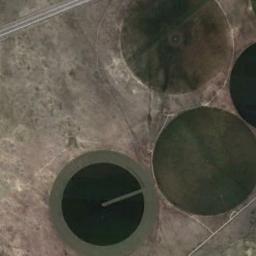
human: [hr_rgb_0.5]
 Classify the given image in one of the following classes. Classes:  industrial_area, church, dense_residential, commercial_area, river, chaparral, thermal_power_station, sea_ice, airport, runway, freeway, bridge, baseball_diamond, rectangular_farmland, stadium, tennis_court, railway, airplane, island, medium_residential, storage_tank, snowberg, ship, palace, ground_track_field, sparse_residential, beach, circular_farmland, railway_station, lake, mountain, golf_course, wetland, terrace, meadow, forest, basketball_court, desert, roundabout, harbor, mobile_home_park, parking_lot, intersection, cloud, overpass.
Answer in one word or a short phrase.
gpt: circular_farmland